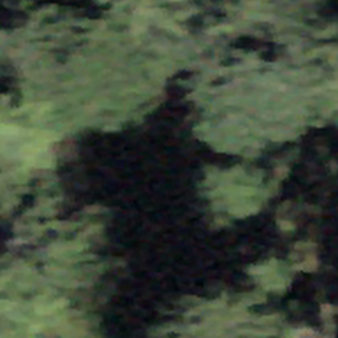
Label: other